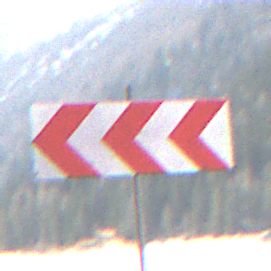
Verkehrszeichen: RichtungstafelnInKurvenGrossRechts
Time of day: Midday
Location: Outdoor (Nature)
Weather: PartlyCloudy
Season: NotSpecified
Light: Natural